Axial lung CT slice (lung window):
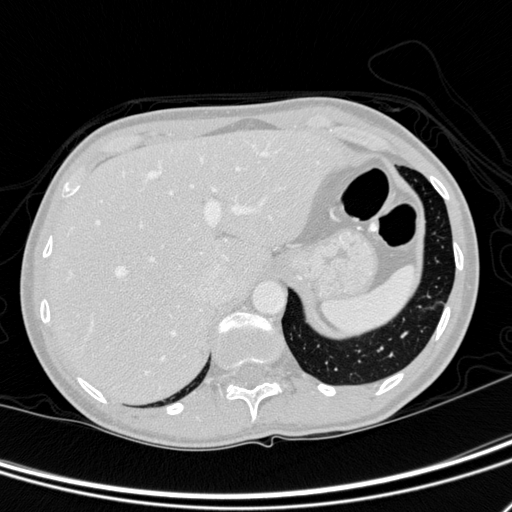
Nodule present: no